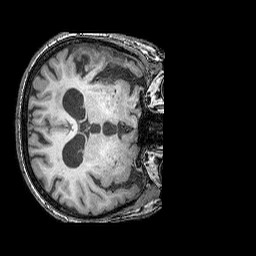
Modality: T1w
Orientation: axial
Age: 75
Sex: female
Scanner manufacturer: siemens
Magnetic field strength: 3 T
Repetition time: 2.25 s
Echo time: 0.00415 s